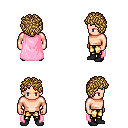
a pixel art fantasy rpg character, male body template, human, light skin, pink cape, gold greaves, blonde curly afro hairstyle, black shoes, four views (front, back, left, right), 2x2 character sprite sheet, small pixel art, hard edges, no anti-aliasing